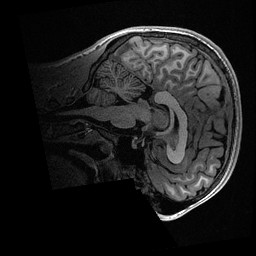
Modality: T1w
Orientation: sagittal
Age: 20
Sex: male
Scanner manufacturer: ge
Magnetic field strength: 3 T
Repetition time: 0.006952 s
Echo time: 0.00292 s